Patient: sex M, age 22
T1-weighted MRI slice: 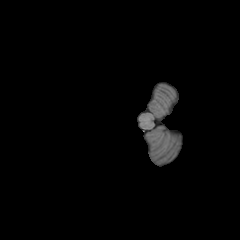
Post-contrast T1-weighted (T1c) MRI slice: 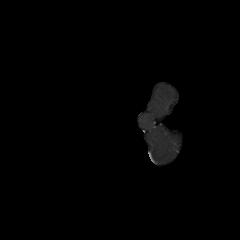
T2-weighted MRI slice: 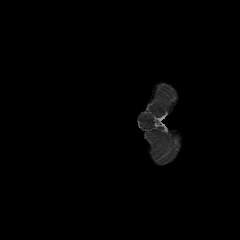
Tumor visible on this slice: no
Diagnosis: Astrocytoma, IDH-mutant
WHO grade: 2